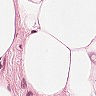
Metastatic tissue present: no